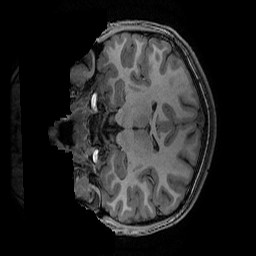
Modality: T1w
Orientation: coronal
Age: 13
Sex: female
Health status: ill
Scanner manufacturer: ge
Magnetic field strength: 3 T
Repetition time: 0.007664 s
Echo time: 0.00342 s